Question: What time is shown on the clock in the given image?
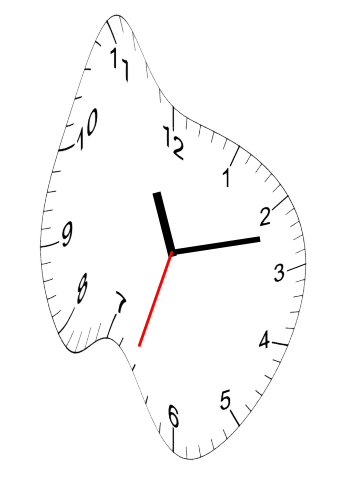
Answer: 11:12:33